Field crop: tomato
Growth stage: 1
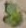
Species: solanum